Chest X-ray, PA view. Patient: 68 years old, sex F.
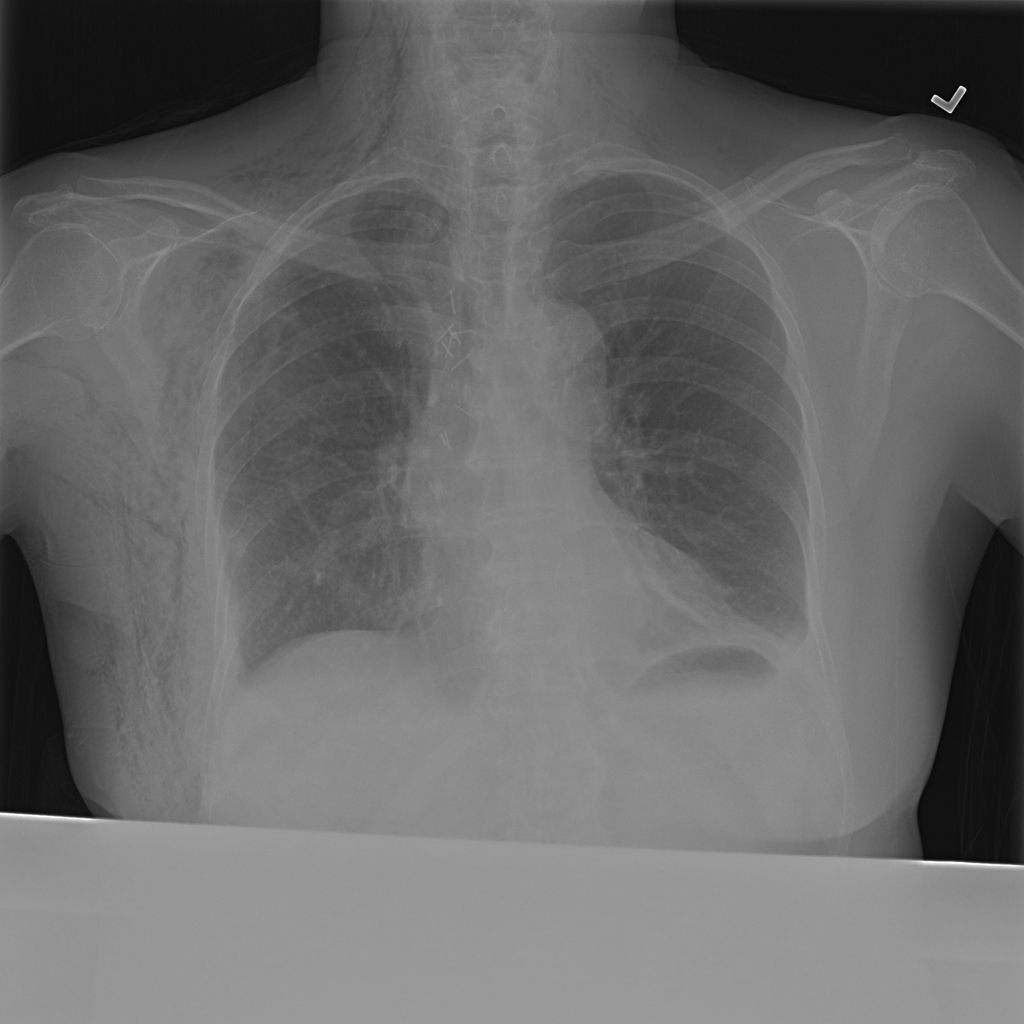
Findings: Pleural_Thickening